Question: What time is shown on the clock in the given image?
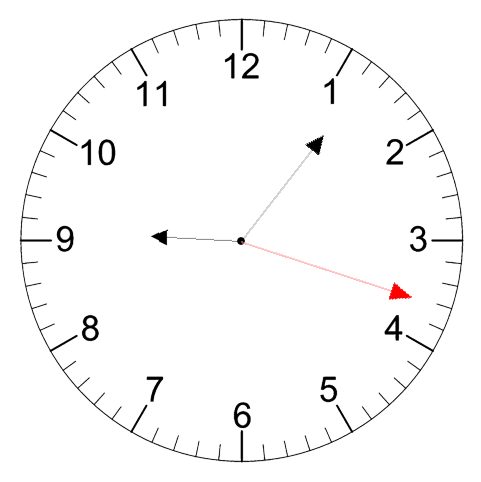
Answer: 09:06:18